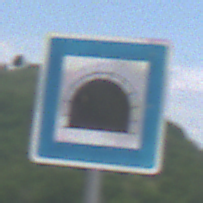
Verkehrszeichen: Tunnel
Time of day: Midday
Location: Outdoor (RoadRail)
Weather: PartlyCloudy
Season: NotSpecified
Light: Natural